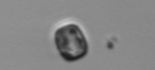
Label: Thalassiosira